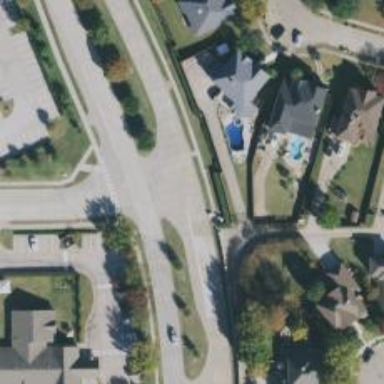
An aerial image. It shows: Secondary road with separate sidewalks.